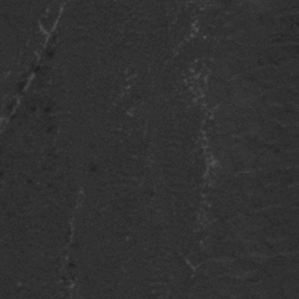
Label: frost